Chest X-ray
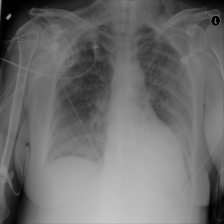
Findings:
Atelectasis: negative
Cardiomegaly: negative
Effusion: negative
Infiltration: positive
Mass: negative
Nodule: negative
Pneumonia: negative
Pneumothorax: negative
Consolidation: negative
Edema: negative
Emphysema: negative
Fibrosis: negative
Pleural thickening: negative
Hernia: negative